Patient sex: M
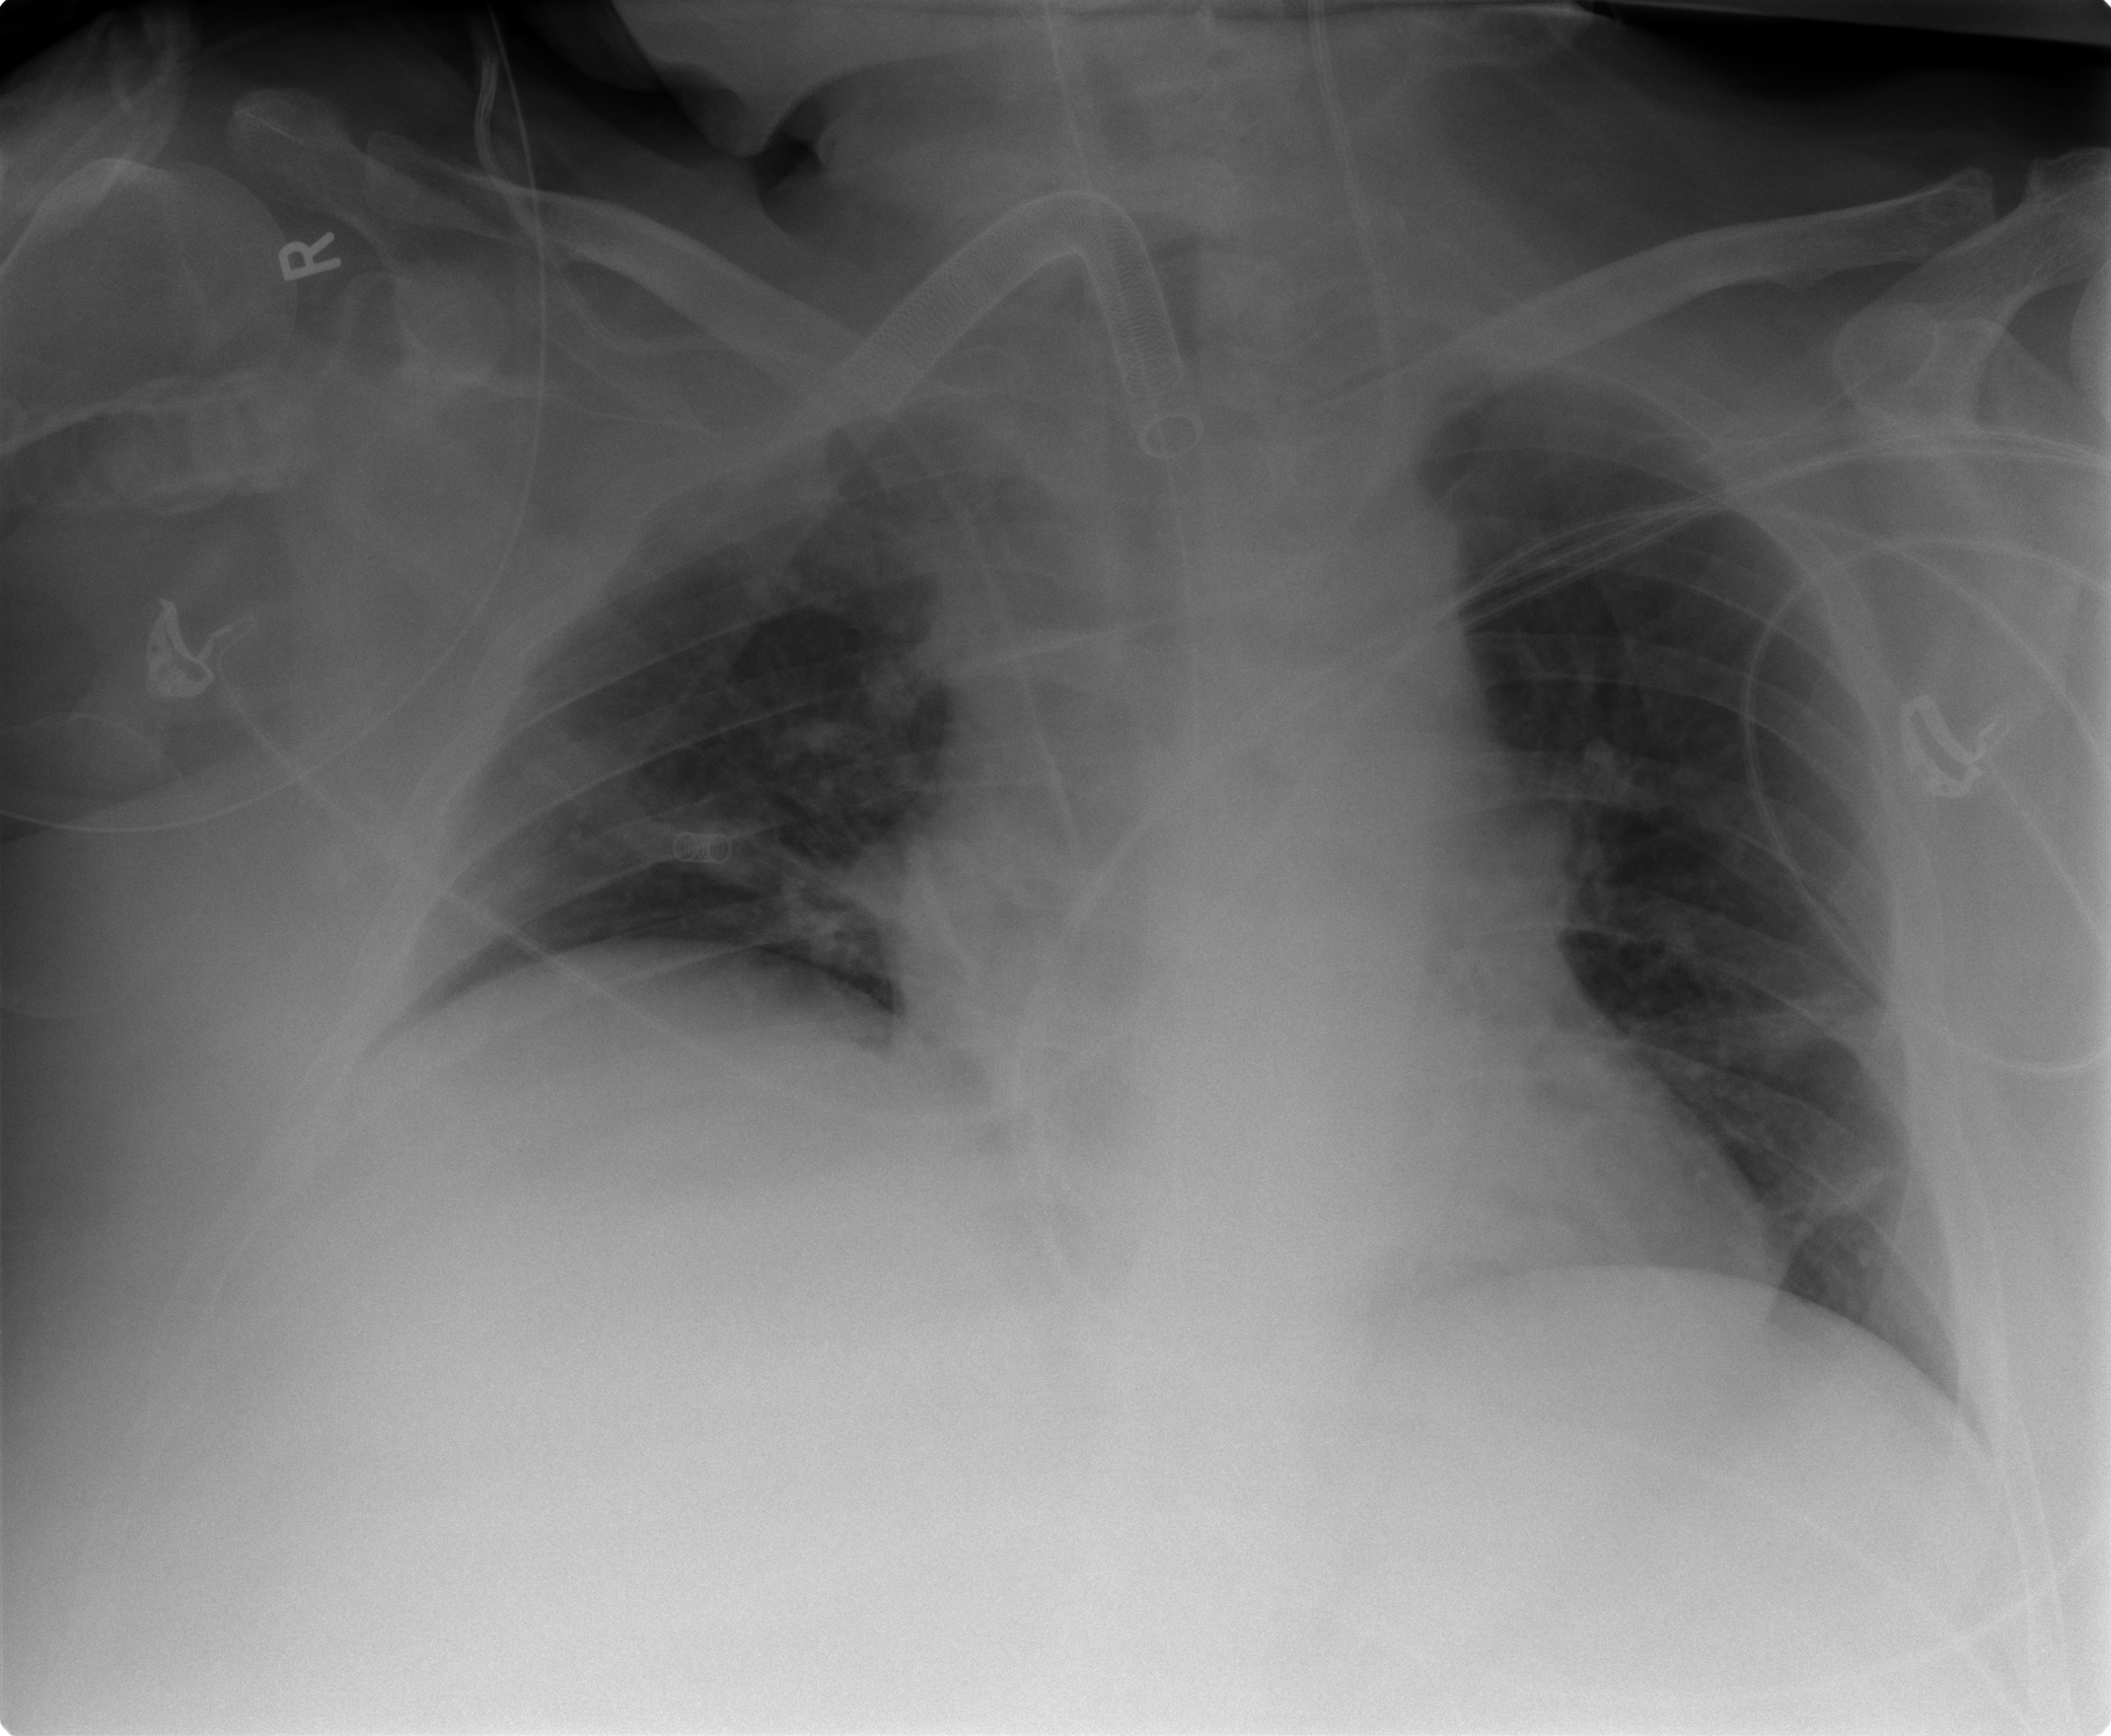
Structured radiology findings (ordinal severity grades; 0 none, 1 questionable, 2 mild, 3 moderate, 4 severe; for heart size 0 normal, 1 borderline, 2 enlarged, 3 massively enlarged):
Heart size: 2
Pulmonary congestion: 1
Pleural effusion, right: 0
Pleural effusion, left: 0
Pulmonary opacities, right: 0
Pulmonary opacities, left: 0
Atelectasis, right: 2
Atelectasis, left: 2